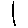
Label: line